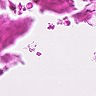
Metastatic tissue present: no